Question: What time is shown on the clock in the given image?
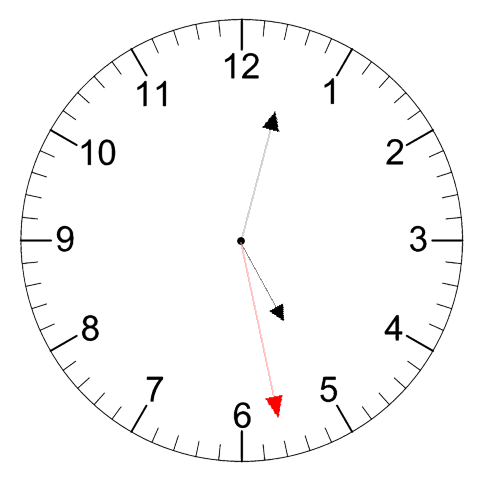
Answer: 05:02:28